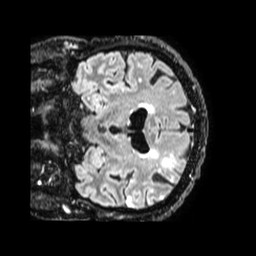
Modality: FLAIR
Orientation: coronal
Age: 79
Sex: male
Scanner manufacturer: philips
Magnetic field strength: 1.5 T
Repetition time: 4.8 s
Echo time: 0.3446 s